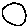
Label: circle